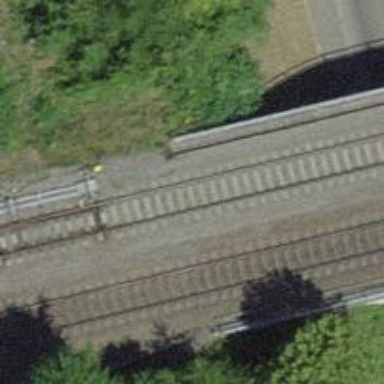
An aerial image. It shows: Single-track railway bridge.